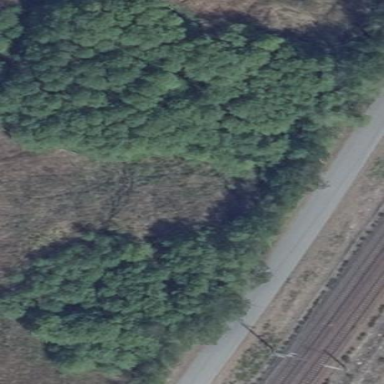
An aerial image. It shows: Beautiful woodland area.